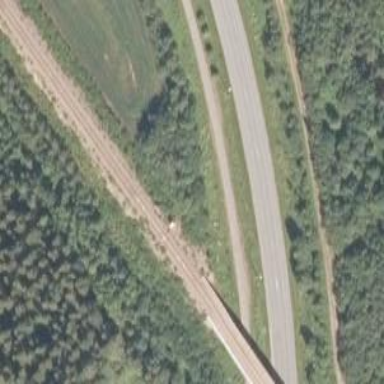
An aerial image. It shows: Continuous rail for railway.